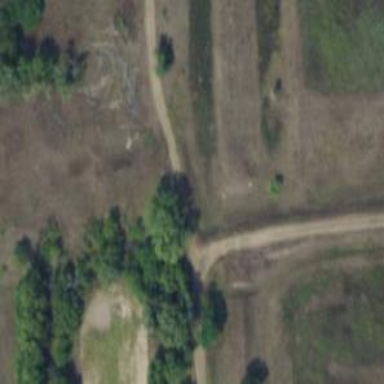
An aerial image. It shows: Abandoned railway.